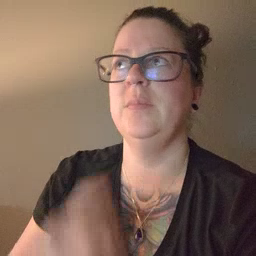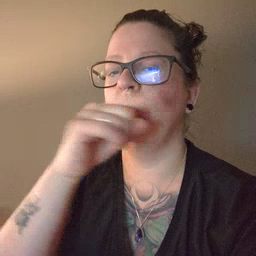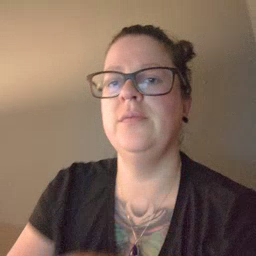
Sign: toothbrush